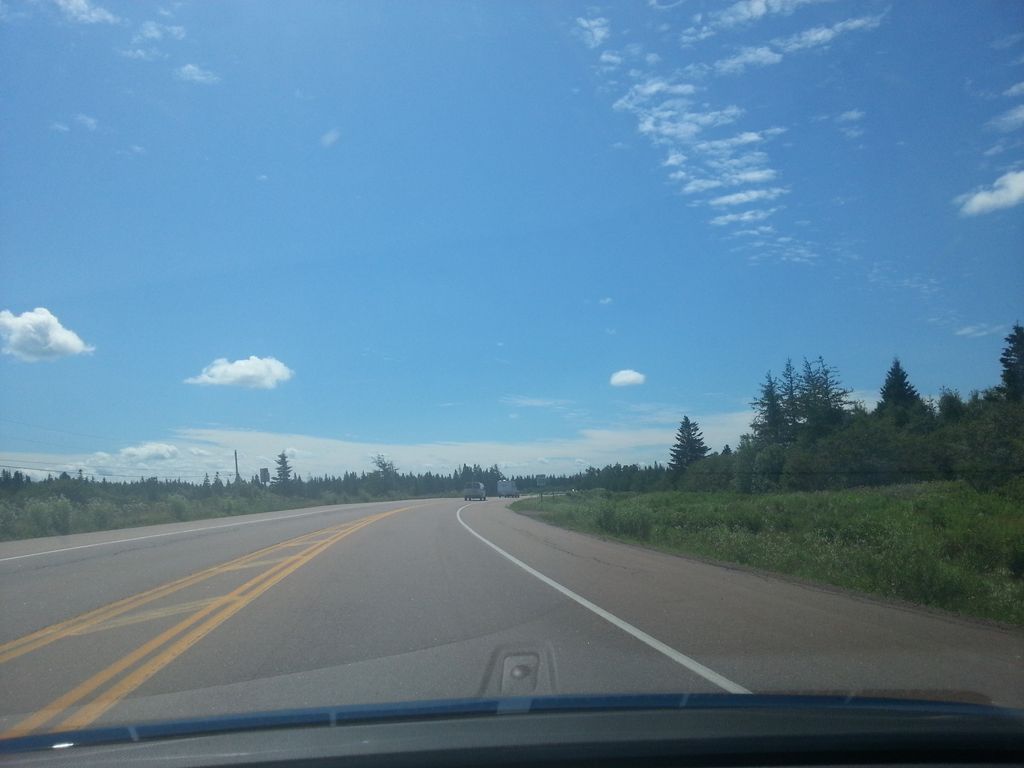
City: charlottetown